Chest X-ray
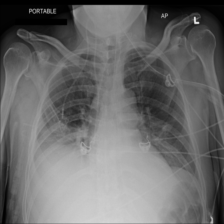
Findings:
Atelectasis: positive
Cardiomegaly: negative
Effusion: positive
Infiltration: positive
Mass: negative
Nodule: negative
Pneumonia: negative
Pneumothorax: negative
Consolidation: negative
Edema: negative
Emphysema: negative
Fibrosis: negative
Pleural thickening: negative
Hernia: negative